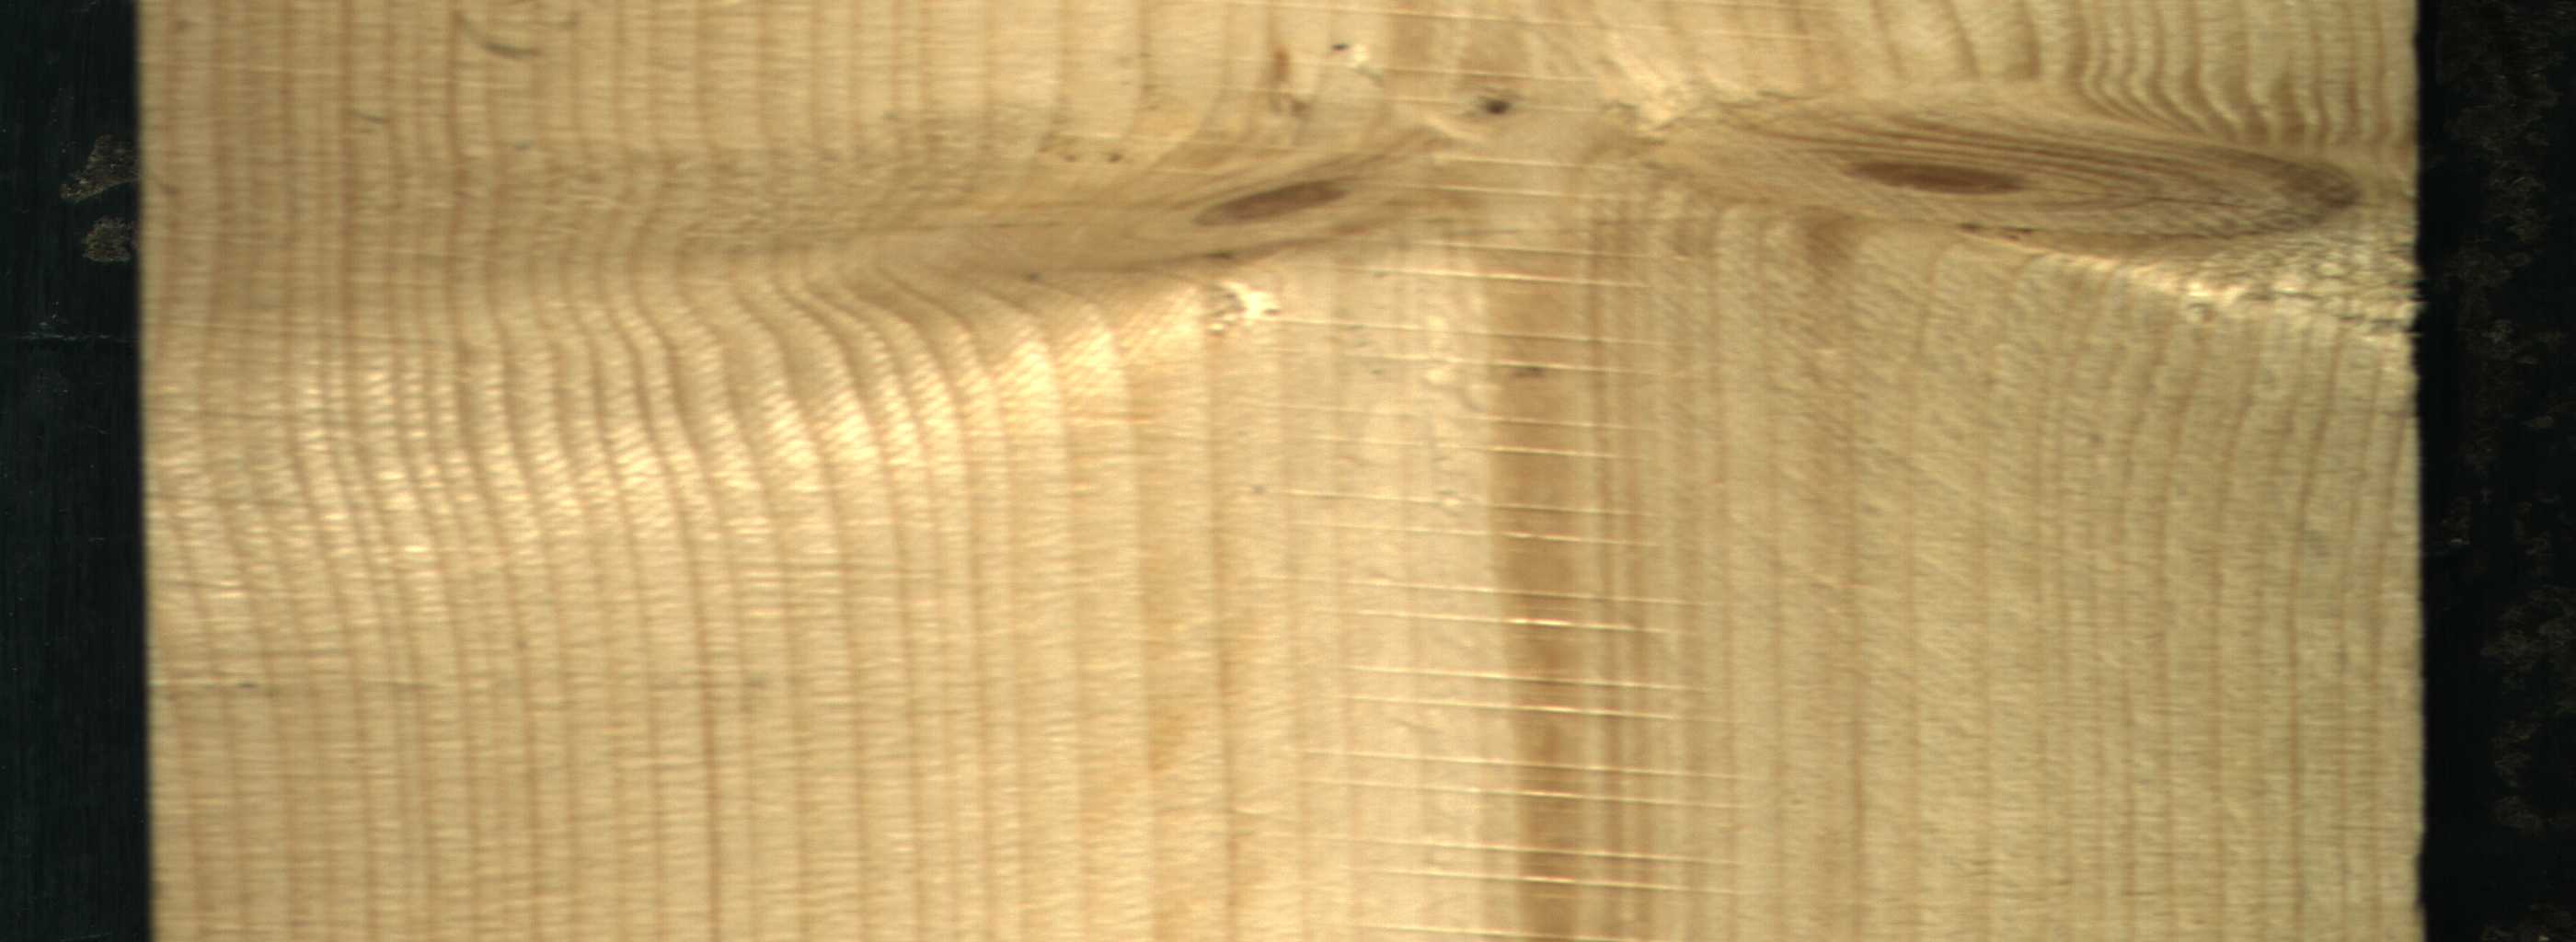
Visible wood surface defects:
Live_Knot
Live_Knot
Live_Knot